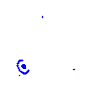
Particle: pion